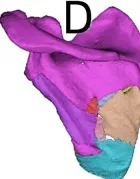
Patient's 3D printing and customized steel plate data. (C,D) Virtual reduction of fracture data in the patient.
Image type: radiology (ct)